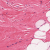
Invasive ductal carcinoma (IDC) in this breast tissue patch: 0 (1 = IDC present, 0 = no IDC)